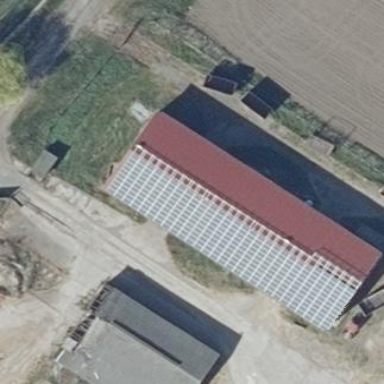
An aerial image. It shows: Solar photovoltaic panel generator located in farm auxiliary building. The generator provides electricity through small installation.